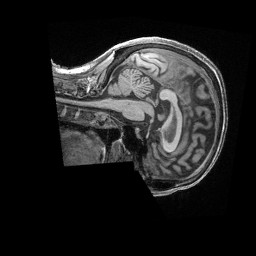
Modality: T1w
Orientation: sagittal
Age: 74
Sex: female
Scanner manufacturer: siemens
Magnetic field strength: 3 T
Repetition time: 2.4 s
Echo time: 0.00228 s